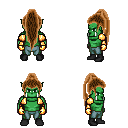
a pixel art fantasy rpg character, male body template, orc, green skin, gold arm armor, teal pants, brown extra-long topknot hairstyle, gold gloves, black shoes, four views (front, back, left, right), 2x2 character sprite sheet, small pixel art, hard edges, no anti-aliasing